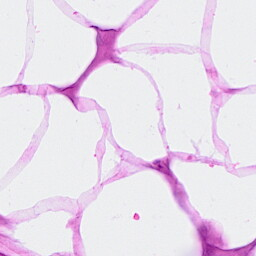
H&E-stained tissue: Breast